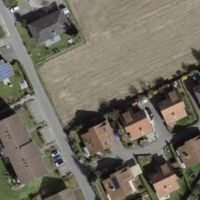
EUNIS habitat code: 54
Species observed at this site:
Erodium cicutarium
Hypericum humifusum